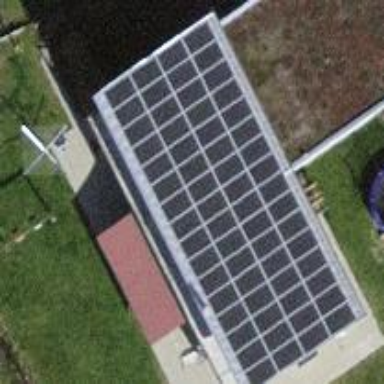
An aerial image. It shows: Solar power generator.